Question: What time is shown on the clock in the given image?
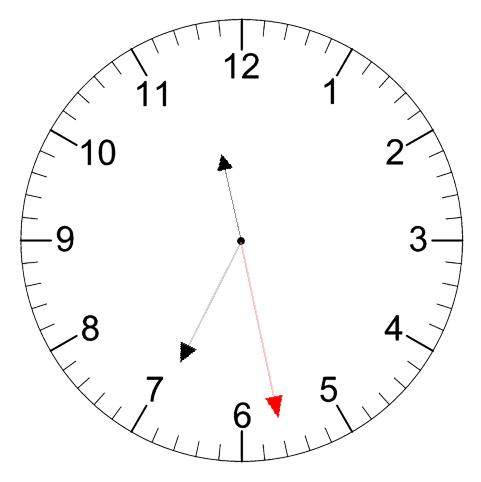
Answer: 11:34:28